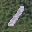
Label: 1